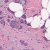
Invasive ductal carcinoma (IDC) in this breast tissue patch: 1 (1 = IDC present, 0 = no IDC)